八年级 · 度量几何学
如图, 已知 $B F \perp A C$ 于 $F, C E \perp A B$ 于 $E, B F$ 交 $C E$ 于 $D$, 且 $B D=C D$,

求证: 点 $D$ 在 $\angle B A C$ 的平分线上.

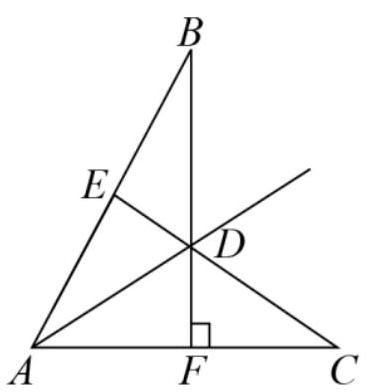
答案: 证明: $\because B F \perp A C, C E \perp A B$,

$\therefore \angle D E B=\angle D F C=90^{\circ}$,

在 $\triangle D B E$ 和 $\triangle D C F$ 中,

$\left\{\begin{array}{l}\angle D E B=\angle D F C \\ \angle B D E=\angle C D F \\ B D=C D\end{array}\right.$

$\therefore \triangle D B E \cong \triangle D C F(A A S)$,

$\therefore D E=D F$,

又 $\because B F \perp A C, C E \perp A B$, 垂足分别为 $F 、 E$,

$\therefore D$ 点在 $\angle B A C$ 的平分线上